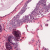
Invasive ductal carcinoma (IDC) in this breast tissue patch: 0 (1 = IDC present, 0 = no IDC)